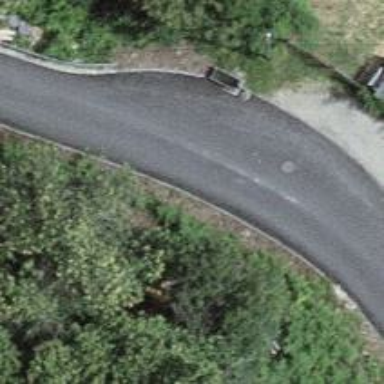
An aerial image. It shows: Passing place on the road.